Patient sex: M
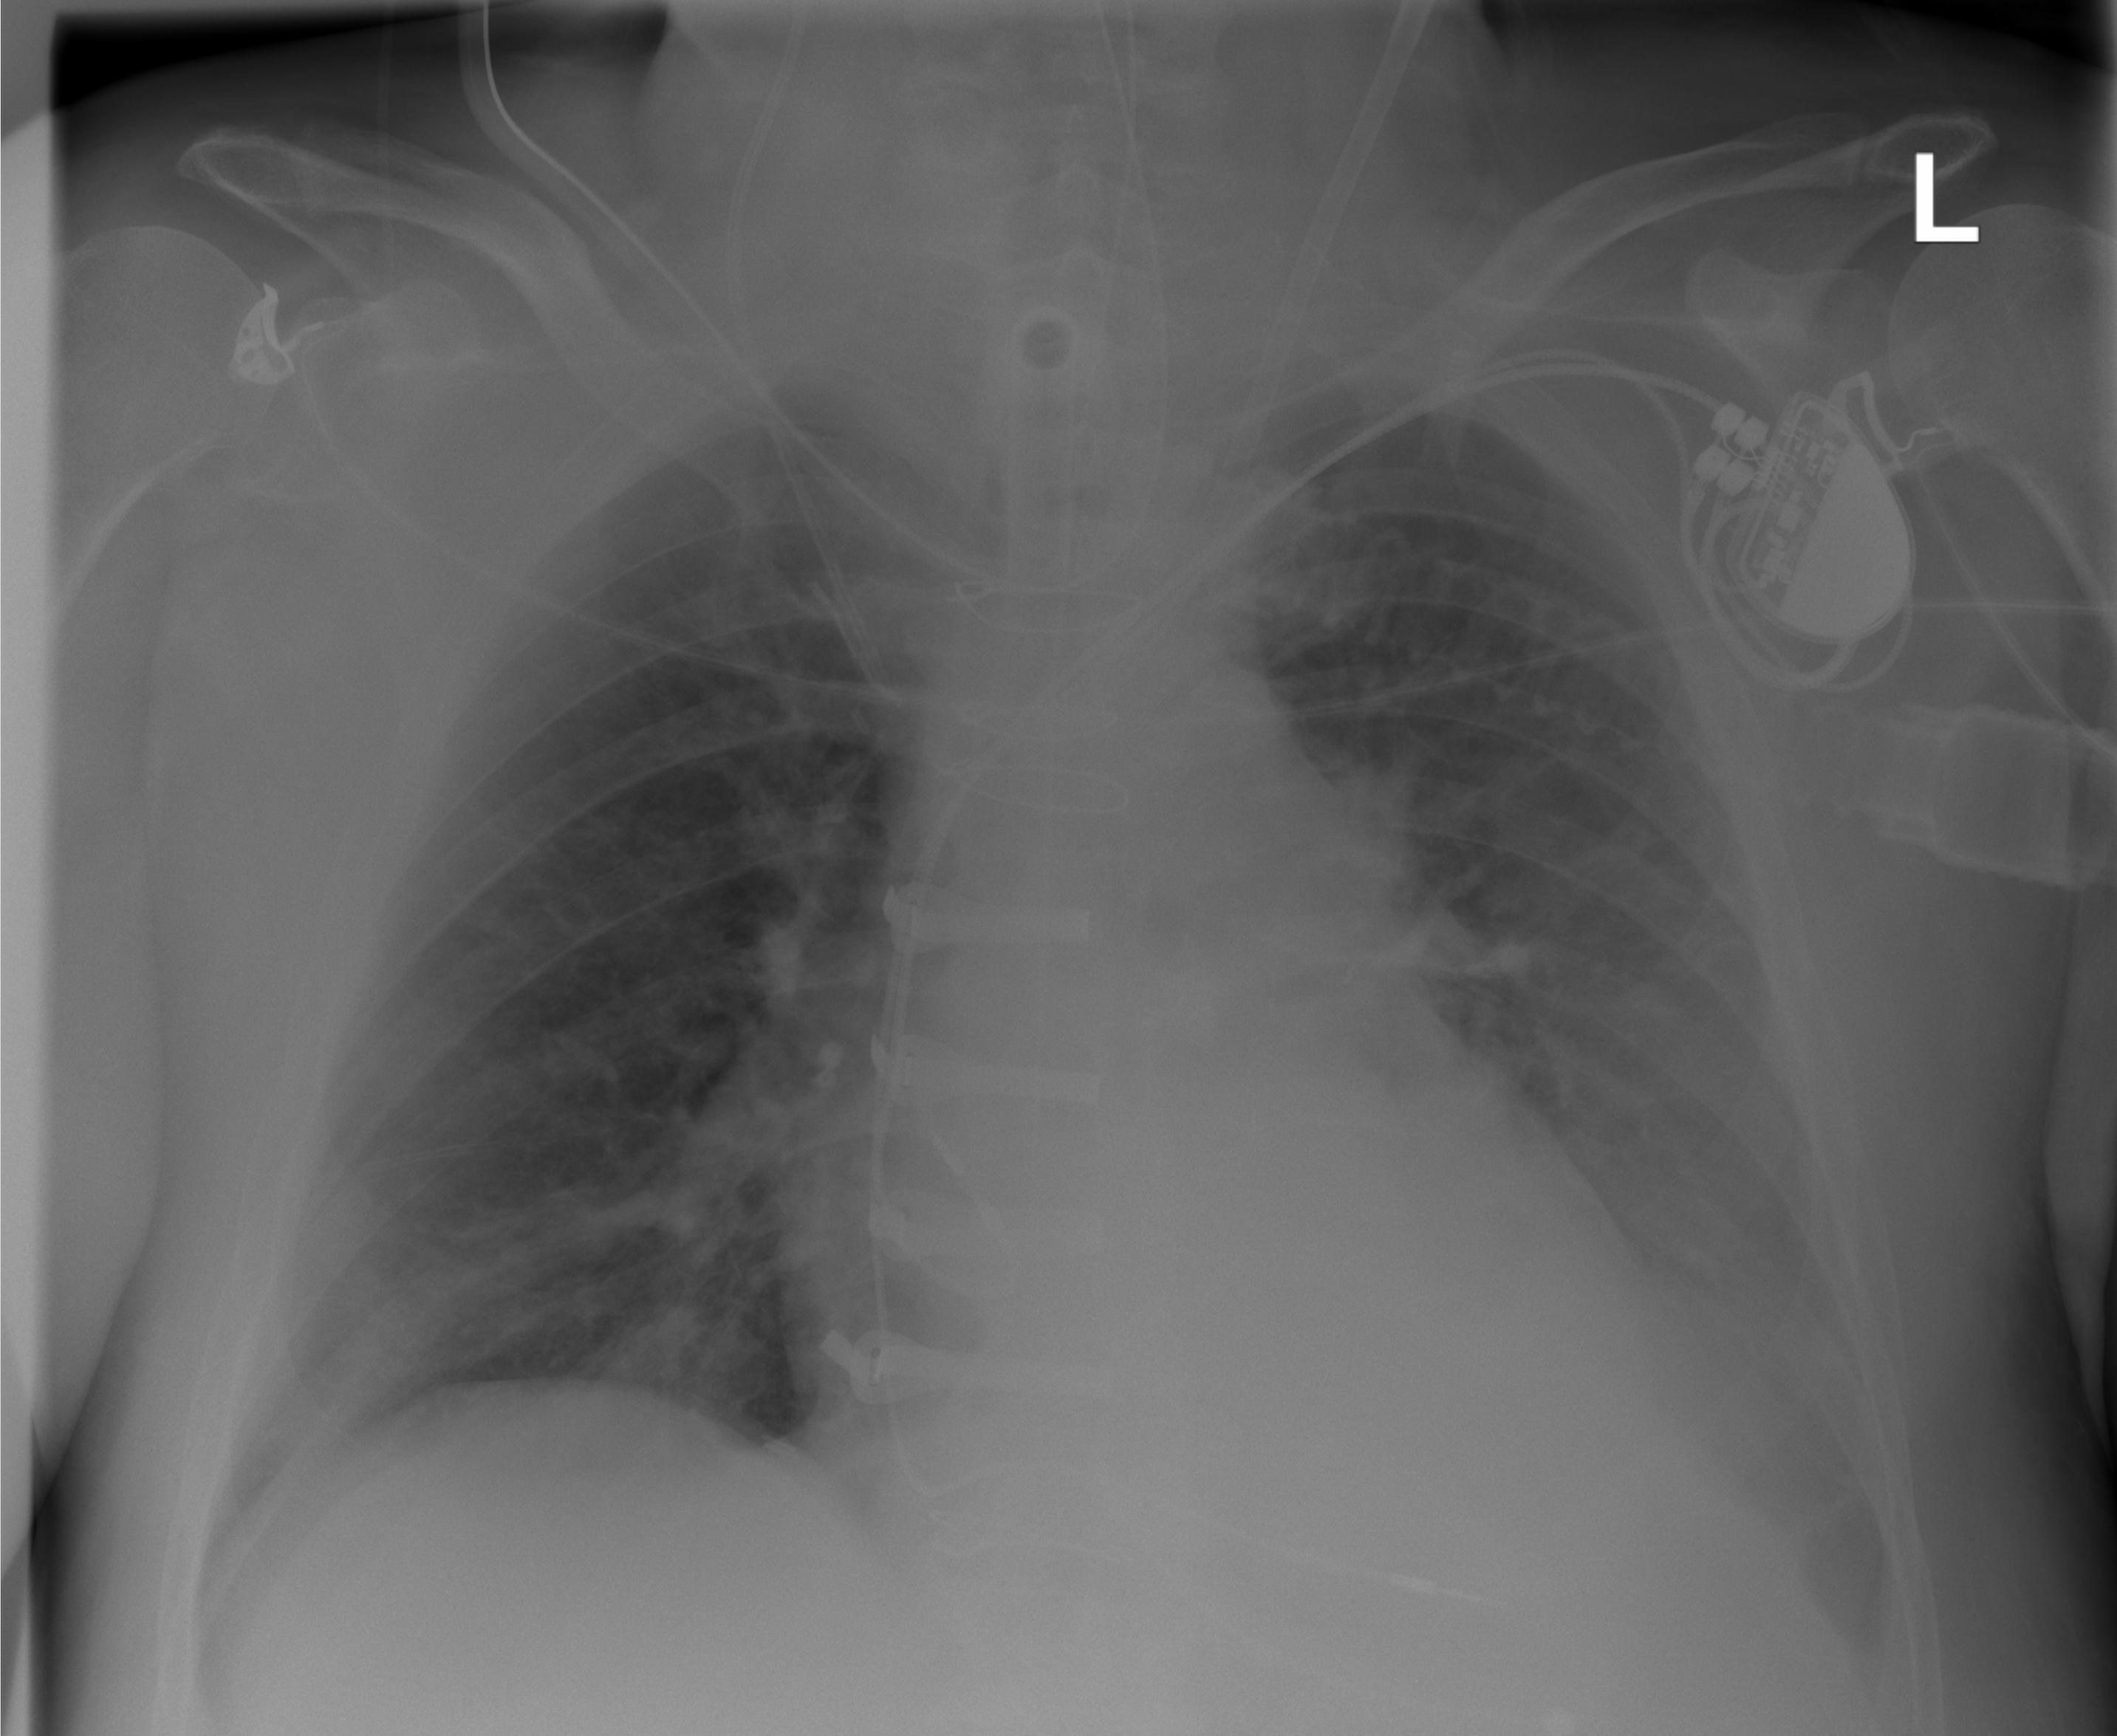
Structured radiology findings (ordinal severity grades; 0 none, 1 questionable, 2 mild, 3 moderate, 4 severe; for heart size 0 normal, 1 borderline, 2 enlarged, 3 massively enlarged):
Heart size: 2
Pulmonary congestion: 2
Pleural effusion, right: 0
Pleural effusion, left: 2
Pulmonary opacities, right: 2
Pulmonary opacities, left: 1
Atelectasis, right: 2
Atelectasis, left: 2